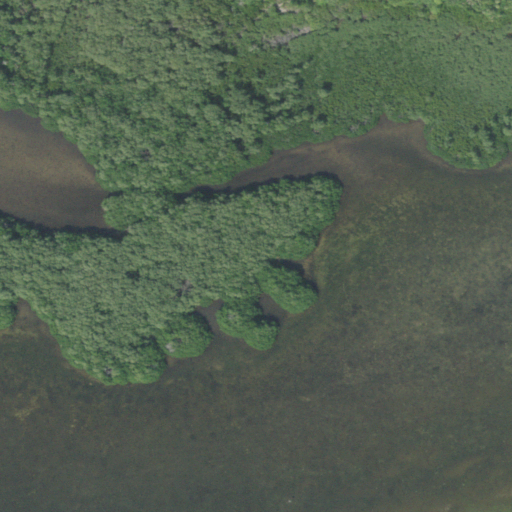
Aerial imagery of cape in Florida named Long Bar Point containing open water, woody wetlands, herbaceous wetlands, and open development